Question: I know I must have turned something on either in IIS7, in my Web.Config or heck even IE9 for all I know. I am seeing a gargantuan amount of diagnostics and tracing at the bottom of one of ASPX pages for a specific site I am working on at work and I have no idea how to turn it off.
Can anyone tell me how to turn this off if they know what I am talking about?
Here is a picture:

I apologize for the size, but the diagnostics printed out are huge and that is only some of the miles of diagnostics printed out. It is handy and all, but I don't want to see it anymore.
The topics printed out are:
- - - - - - - - - - - -
I searched for this on google and on this site, but I don't know how to phrase what I am looking at any better than I have already into a question. So I apologize if this is a duplicate post or if it has been answered already.
Thanks in advance.
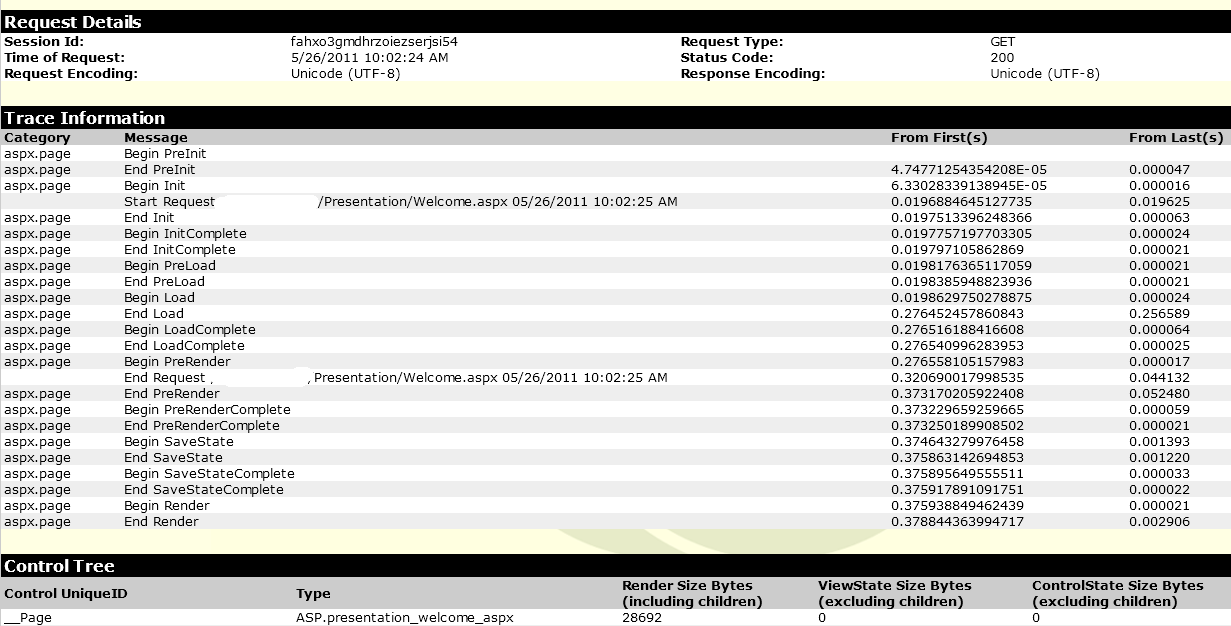
Answer: Set this in the 'web.config' file under the 'system.web' section:
'''
<trace enabled="false" requestLimit="10" pageOutput="false" traceMode="SortByTime" localOnly="true"/>
'''